Question: In <URL>, I've been using CSS to create auto generated list numbering for '<li></li>' tags. In another task, I need to create another list that will have title in between of the list as picture shown below.

Above example can be achieve using below code
'''
<ol class="main">
<span class="title">Title</span>
<li>
Content
</li>
<li>
Content
</li>
<span class="title">Title</span>
<li>
Content
</li>
</ol>
'''
'''
ul {counter-reset:section}
li {margin:15px 0;text-align:justify}
li:before {counter-increment:section;content:""}
.main {list-style-position:inside;list-style-type:none;padding:0}
.main span {font-weight:700;text-decoration:underline}
.inner {padding:0}
.inner ul {counter-reset:section}
.inner ul > li:before {content:""}
ul {list-style-type:lower-alpha}
'''
However, this code doesn't work in some browser like Opera. This is because in HTML 5, '<span></span>' tag can't be nested within element '<ol></ol>'.
<URL> that work in Firefox, Chrome and Internet Explorer.
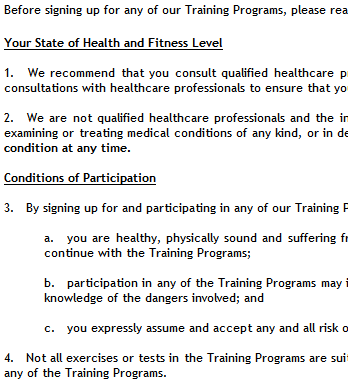
Answer: <URL>. The change from your earlier question is that you don't need to reset your counter every time.
'''
/* Don't reset every time!!! */
/* ol.inner {counter-reset:section;} */
ol.inner li {counter-increment:section;}
ol.inner li:before {content: counters(section,"") ". ";}
'''